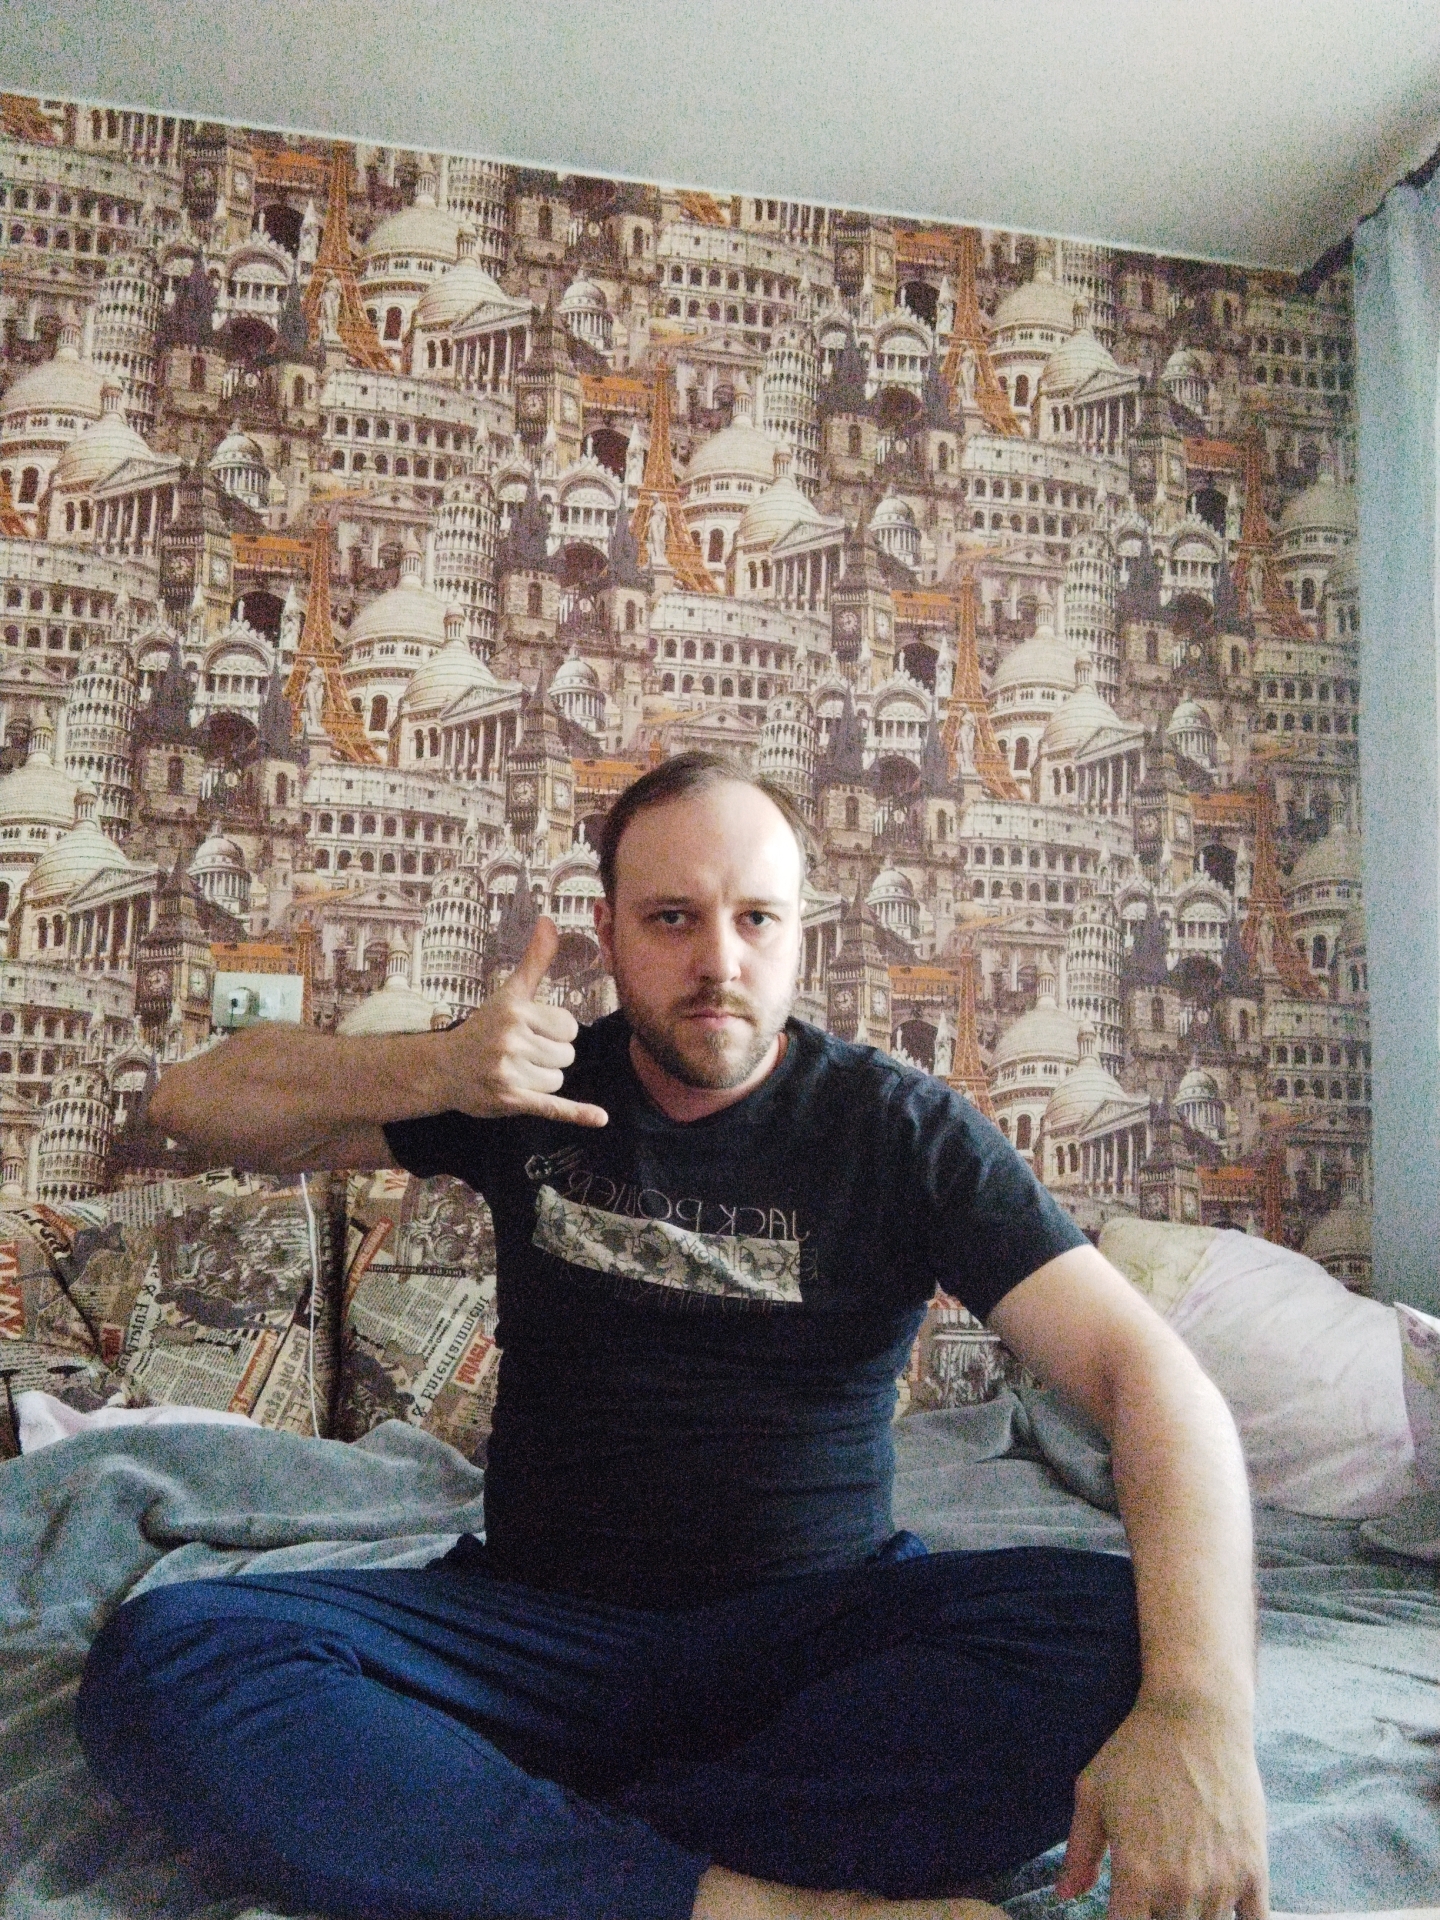
Label: noise